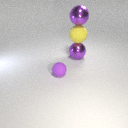
small purple rubber sphere to the left of large purple metal sphere